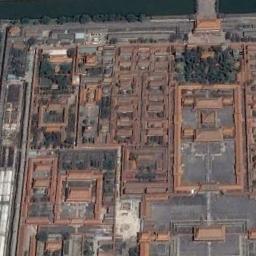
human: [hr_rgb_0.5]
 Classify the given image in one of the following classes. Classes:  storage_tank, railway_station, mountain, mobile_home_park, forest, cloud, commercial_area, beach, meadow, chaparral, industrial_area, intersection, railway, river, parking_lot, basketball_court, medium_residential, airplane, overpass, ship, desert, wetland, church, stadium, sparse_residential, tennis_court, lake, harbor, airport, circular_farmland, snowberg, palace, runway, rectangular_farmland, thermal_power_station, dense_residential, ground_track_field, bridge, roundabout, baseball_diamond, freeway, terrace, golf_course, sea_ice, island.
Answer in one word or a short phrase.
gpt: palace